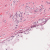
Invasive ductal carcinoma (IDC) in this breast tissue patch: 0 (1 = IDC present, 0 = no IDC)